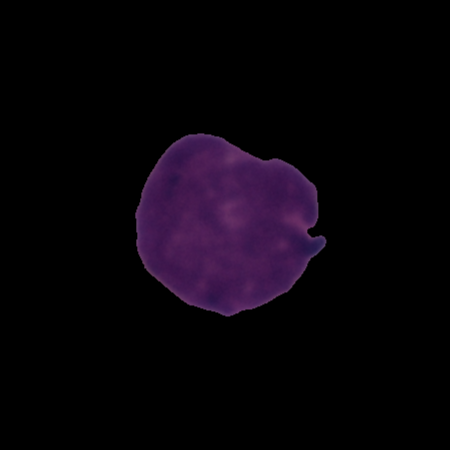
Label: cancer